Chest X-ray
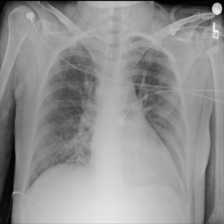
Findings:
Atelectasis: negative
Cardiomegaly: negative
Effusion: negative
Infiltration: negative
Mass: negative
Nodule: negative
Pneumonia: negative
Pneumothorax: negative
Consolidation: negative
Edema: negative
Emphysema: negative
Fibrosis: negative
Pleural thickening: negative
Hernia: negative